Field crop: maize
Growth stage: 1
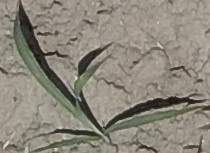
Species: sorghum